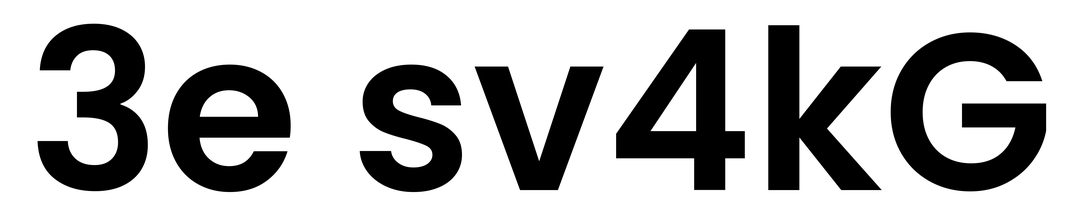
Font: Poppins-SemiBold